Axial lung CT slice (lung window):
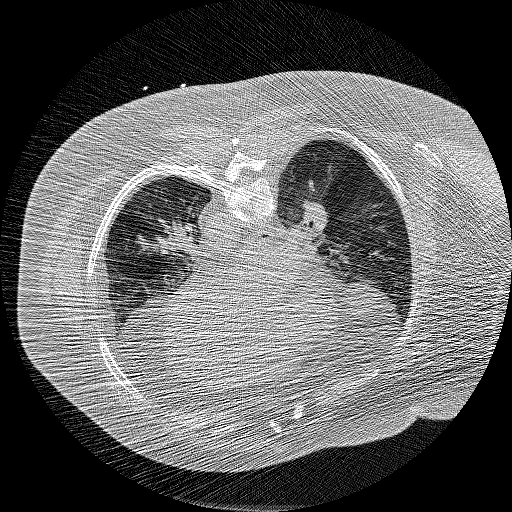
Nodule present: no